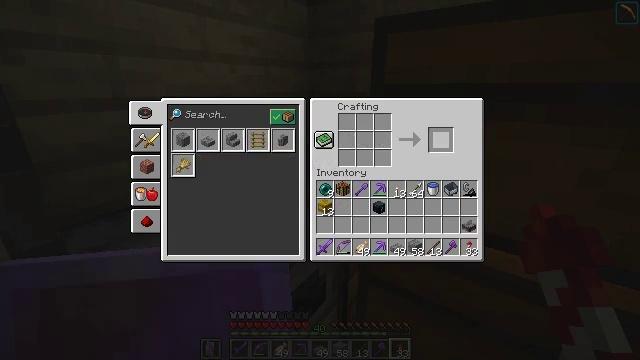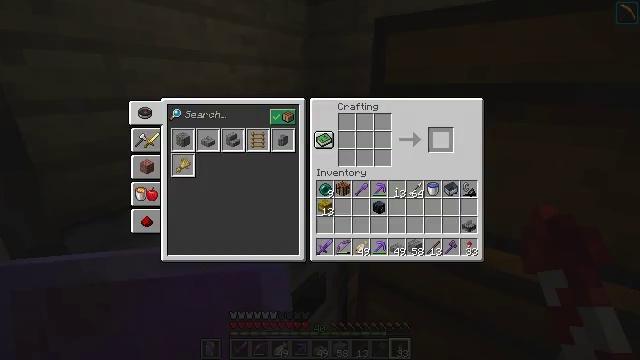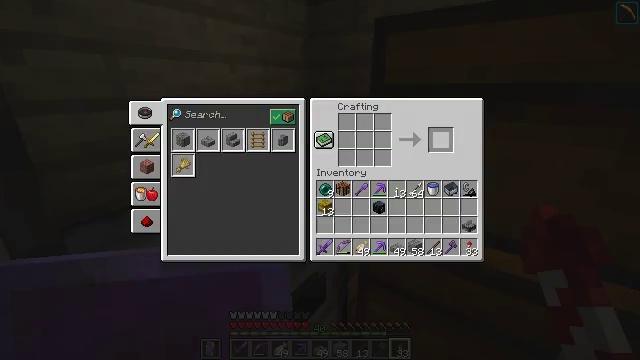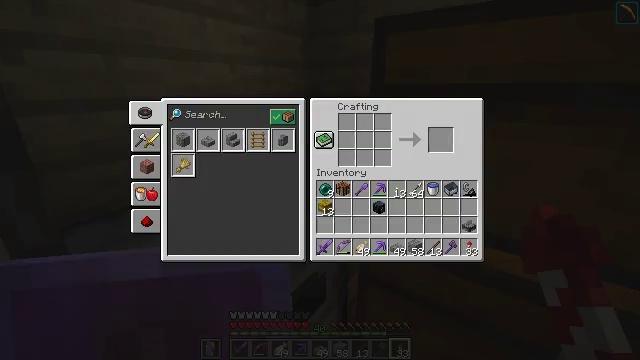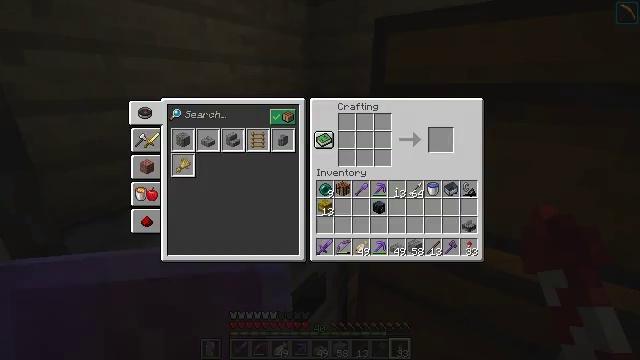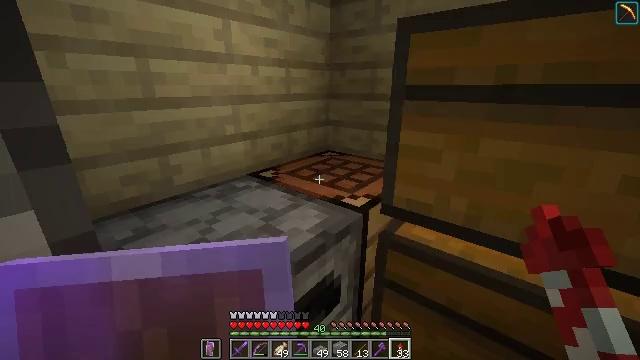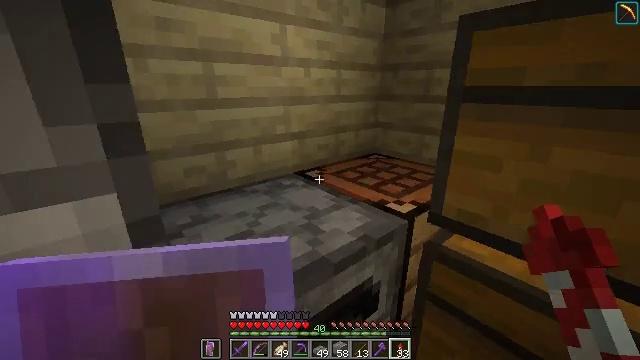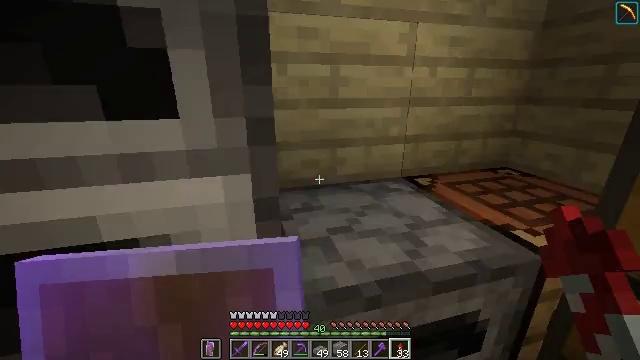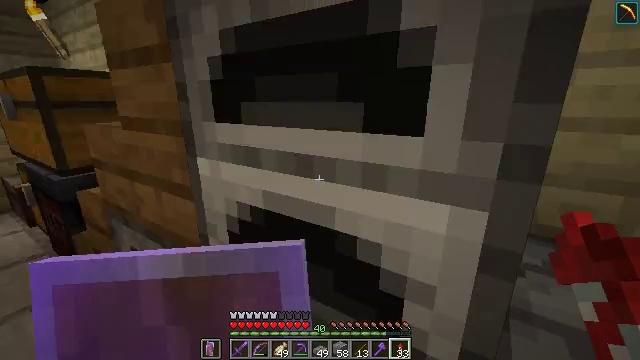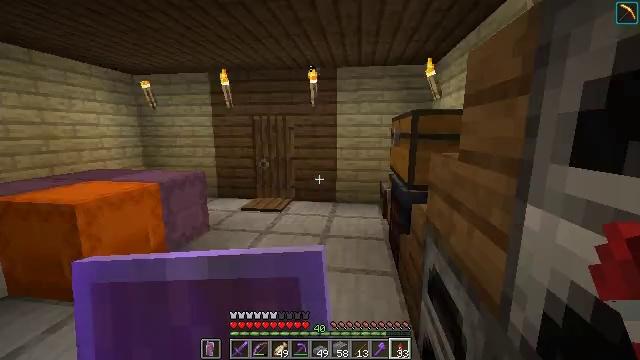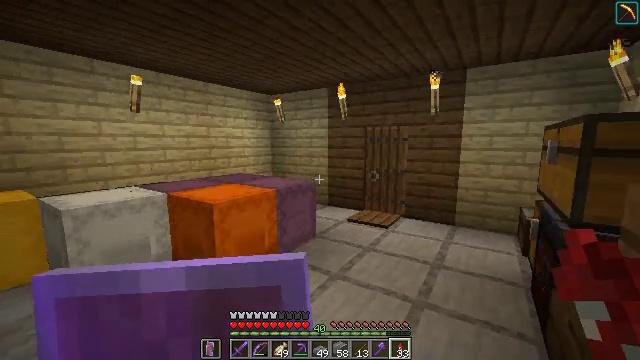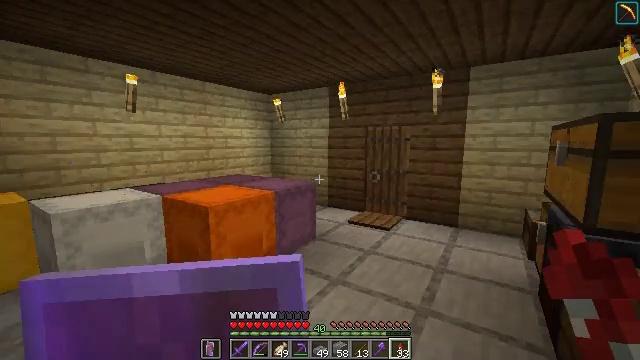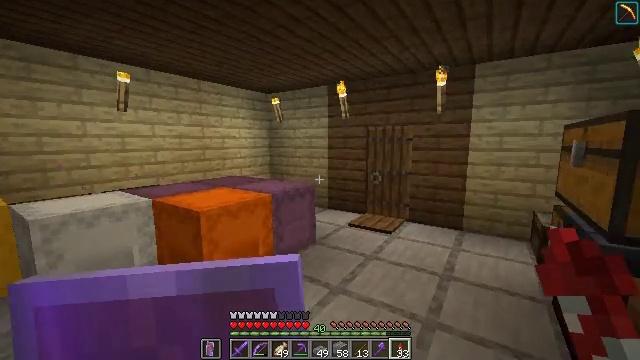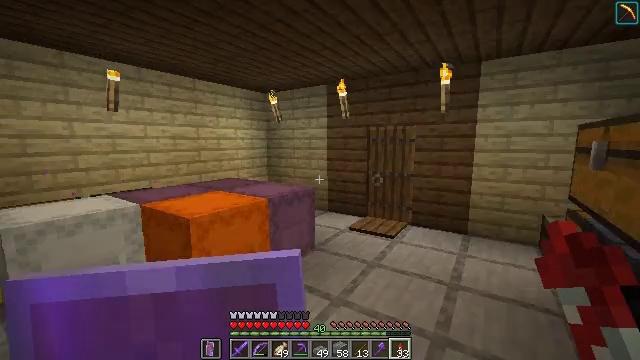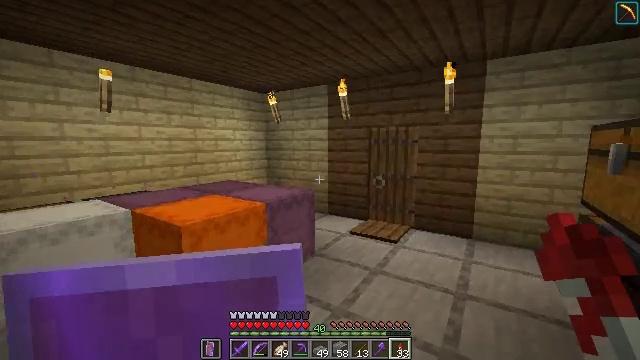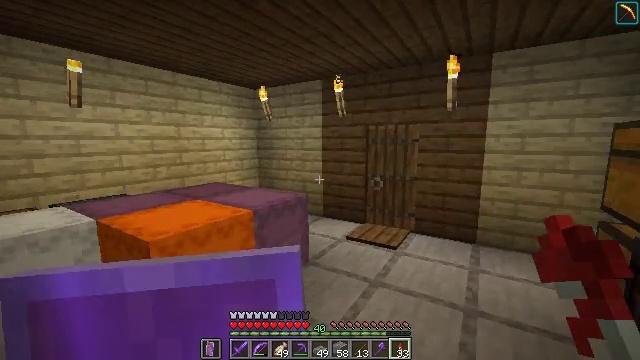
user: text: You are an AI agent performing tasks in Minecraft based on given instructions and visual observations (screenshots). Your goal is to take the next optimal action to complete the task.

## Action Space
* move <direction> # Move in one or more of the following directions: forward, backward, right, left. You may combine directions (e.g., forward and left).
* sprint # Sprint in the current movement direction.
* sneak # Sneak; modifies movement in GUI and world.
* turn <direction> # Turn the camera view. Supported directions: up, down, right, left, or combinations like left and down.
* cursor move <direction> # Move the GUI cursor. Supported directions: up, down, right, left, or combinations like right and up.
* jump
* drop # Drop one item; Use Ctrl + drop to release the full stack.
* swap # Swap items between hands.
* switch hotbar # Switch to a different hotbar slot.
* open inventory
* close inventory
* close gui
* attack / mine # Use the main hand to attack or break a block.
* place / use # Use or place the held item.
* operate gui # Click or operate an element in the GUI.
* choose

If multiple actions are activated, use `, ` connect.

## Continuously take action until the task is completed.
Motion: motion action
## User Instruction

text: Get stone bricks for construction purposes.
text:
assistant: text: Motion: no_op
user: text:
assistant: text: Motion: no_op
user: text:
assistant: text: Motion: turn left
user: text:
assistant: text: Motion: turn left
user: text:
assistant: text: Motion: turn left
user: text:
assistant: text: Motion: turn left
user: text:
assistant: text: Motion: turn left
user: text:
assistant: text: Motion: move forward, turn left and up
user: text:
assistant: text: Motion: move forward, turn left and up
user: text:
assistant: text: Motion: move forward, turn left and up
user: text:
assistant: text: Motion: move forward
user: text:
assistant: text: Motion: move forward
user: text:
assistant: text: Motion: move forward
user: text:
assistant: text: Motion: move forward
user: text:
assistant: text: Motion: move forward, turn right
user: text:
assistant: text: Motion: move forward
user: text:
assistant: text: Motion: move forward
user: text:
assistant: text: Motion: move forward, turn right
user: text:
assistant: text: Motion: move forward, turn right
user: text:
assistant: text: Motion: move forward, turn right
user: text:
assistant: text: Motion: move forward
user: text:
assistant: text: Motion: move forward, sprint
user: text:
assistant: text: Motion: move forward, sprint, turn left
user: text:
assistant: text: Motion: move forward, sprint, turn left
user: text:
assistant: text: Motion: move forward, sprint
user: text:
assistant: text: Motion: move forward, sprint
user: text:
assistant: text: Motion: move forward, sprint
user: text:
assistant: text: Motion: move forward, sprint
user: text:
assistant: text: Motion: move forward, sprint
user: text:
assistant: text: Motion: move forward, sprint